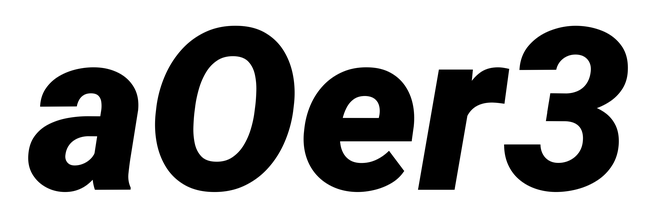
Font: Roboto-Italic_Black_Italic